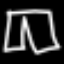
Label: pants